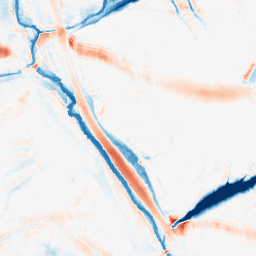
Category: morphological
Decomposition family: morphological_ellipse
Decomposition parameters: operation: average
width: 30
height: 20
Upsampling method: edge_directed
Upsampling parameters: scale: 2
Upsampling scale: 2